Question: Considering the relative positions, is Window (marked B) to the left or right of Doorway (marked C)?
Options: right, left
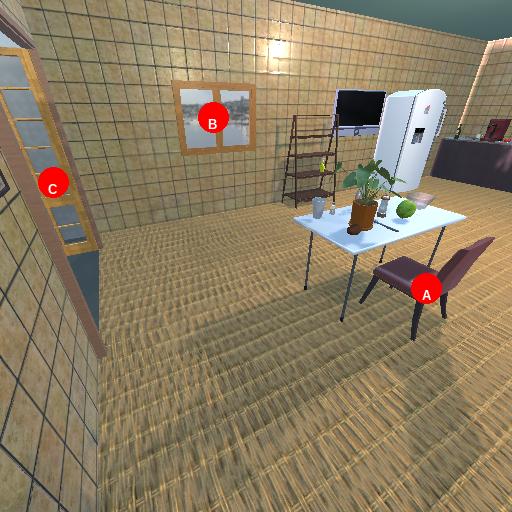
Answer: right